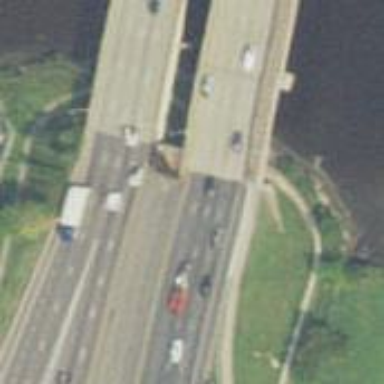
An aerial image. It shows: Motorway with separate asphalt sidewalk.